Interaction volume radius: 5 \u00c5
Interaction volume height: 10 \u00c5
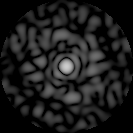
Disorder parameter: 0.8089